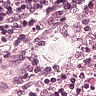
Metastatic tissue present: no